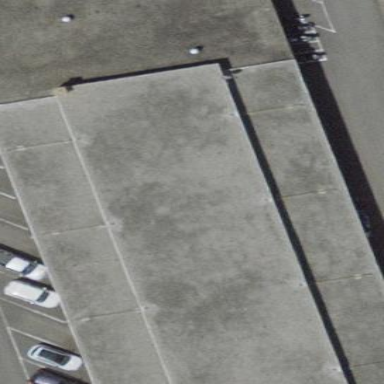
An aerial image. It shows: Commercial building.